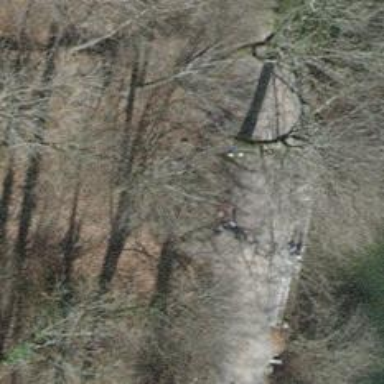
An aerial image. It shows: Bench for seating.